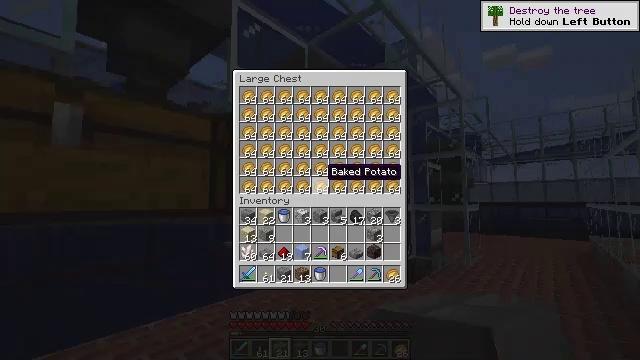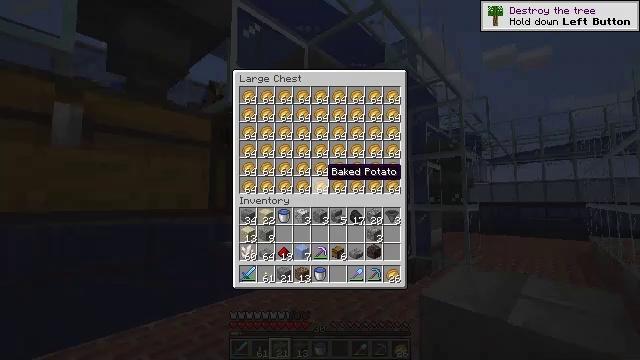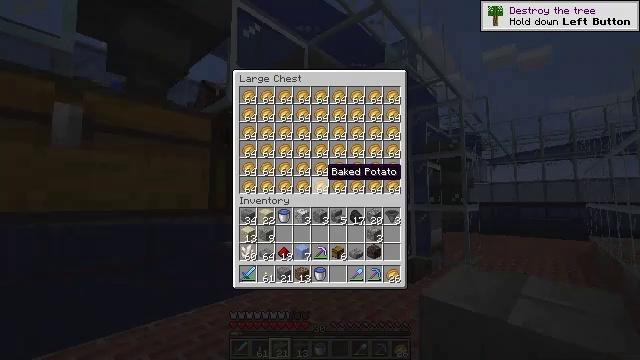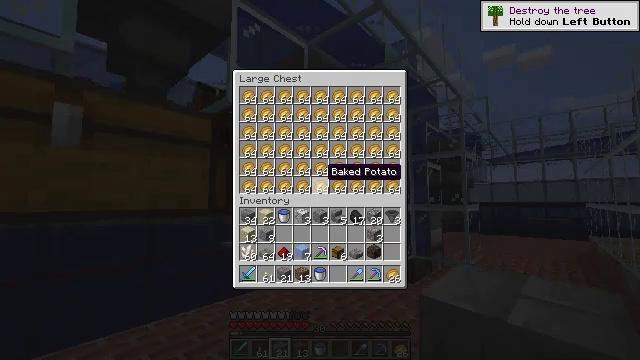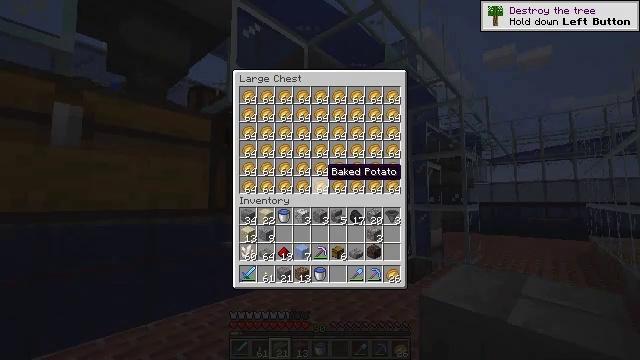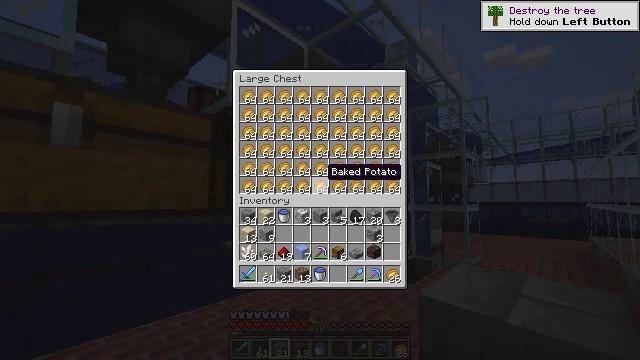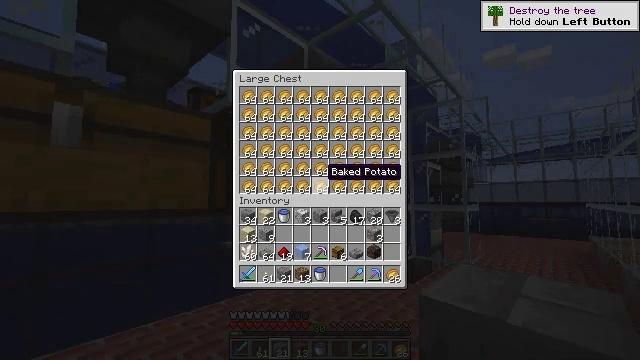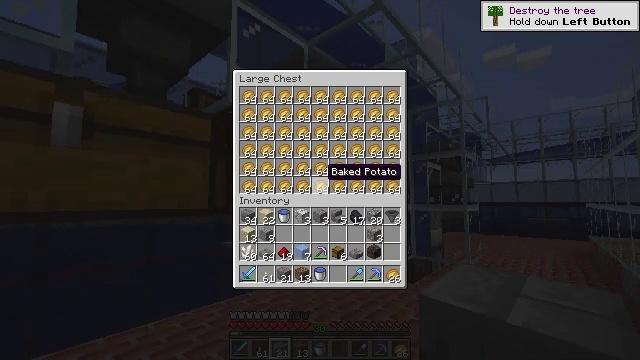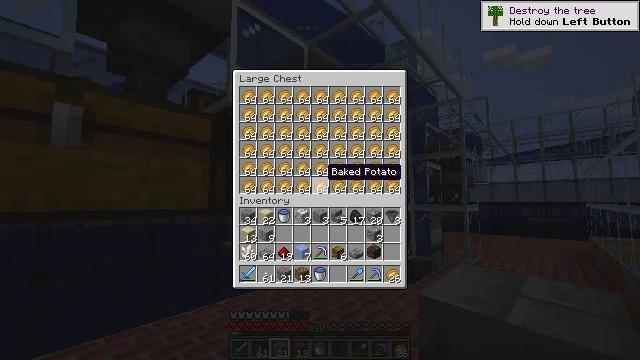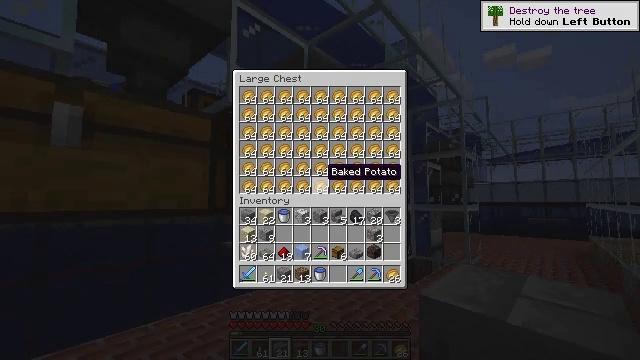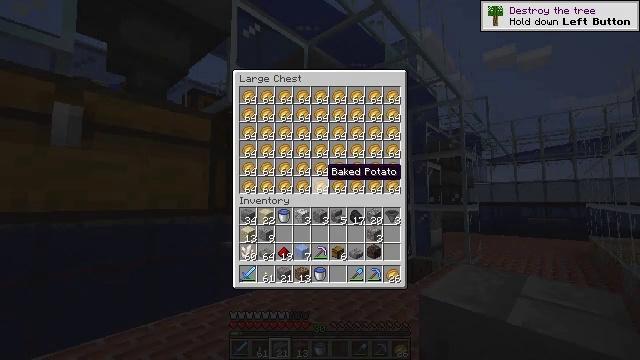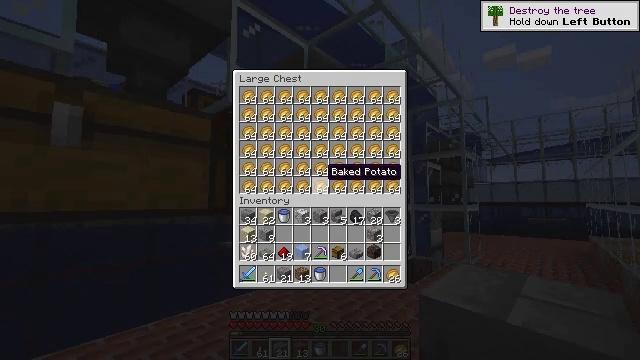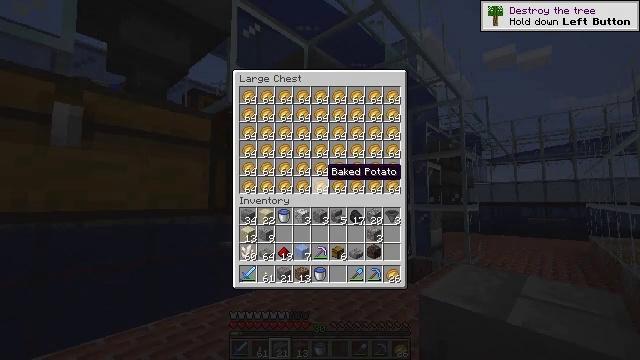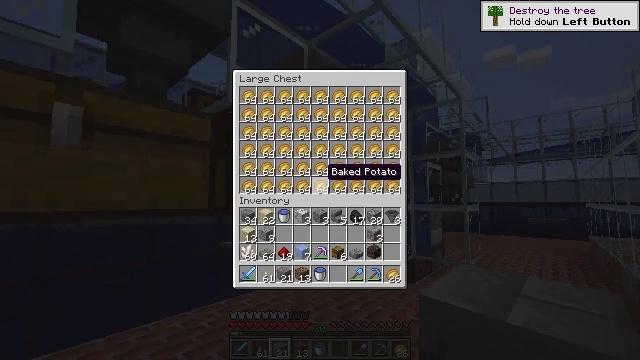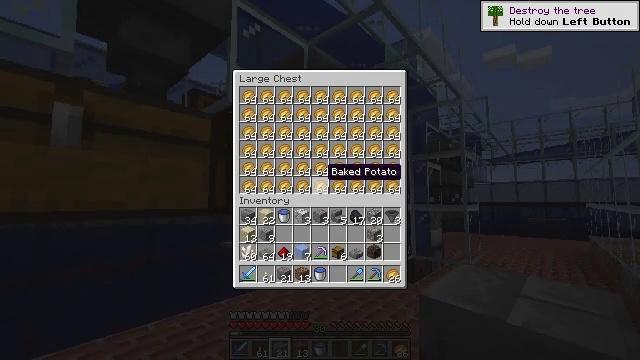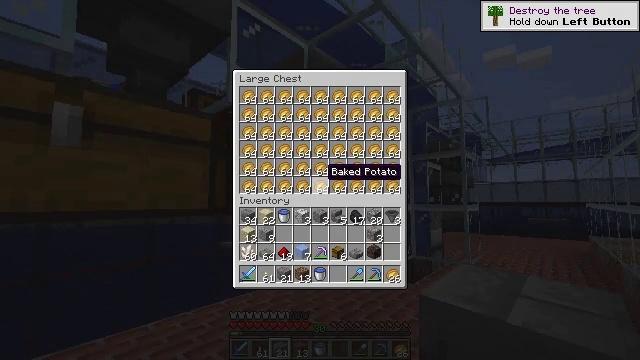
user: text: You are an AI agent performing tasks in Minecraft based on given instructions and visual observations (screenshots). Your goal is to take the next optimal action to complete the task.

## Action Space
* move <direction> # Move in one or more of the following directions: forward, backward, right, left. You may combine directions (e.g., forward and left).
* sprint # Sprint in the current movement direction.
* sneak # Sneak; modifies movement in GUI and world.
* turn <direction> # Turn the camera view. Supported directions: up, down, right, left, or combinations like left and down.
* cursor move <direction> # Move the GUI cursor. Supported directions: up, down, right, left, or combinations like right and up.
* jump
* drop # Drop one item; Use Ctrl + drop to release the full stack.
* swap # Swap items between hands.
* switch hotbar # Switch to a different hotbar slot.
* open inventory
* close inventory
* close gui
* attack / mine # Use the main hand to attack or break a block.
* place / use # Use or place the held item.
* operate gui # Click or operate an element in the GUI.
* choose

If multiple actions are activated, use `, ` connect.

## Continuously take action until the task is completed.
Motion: motion action
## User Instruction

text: Gather brick slab by mining.
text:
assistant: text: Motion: no_op
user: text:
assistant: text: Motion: no_op
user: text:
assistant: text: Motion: no_op
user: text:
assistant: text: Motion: no_op
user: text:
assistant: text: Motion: no_op
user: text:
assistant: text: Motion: no_op
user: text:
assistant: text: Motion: no_op
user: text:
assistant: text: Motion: no_op
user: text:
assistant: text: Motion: no_op
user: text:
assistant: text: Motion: no_op
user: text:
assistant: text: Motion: no_op
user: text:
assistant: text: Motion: no_op
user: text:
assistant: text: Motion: no_op
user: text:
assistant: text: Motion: no_op
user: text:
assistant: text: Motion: no_op
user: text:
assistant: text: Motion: no_op
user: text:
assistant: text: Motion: no_op
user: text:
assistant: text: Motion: no_op
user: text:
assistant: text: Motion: no_op
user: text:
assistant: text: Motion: no_op
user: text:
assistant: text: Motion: no_op
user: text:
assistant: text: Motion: no_op
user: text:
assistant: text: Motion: no_op
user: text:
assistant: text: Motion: no_op
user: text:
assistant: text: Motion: no_op
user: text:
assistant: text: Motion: no_op
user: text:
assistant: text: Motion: no_op
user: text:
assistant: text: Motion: no_op
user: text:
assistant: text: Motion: no_op
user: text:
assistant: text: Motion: close gui